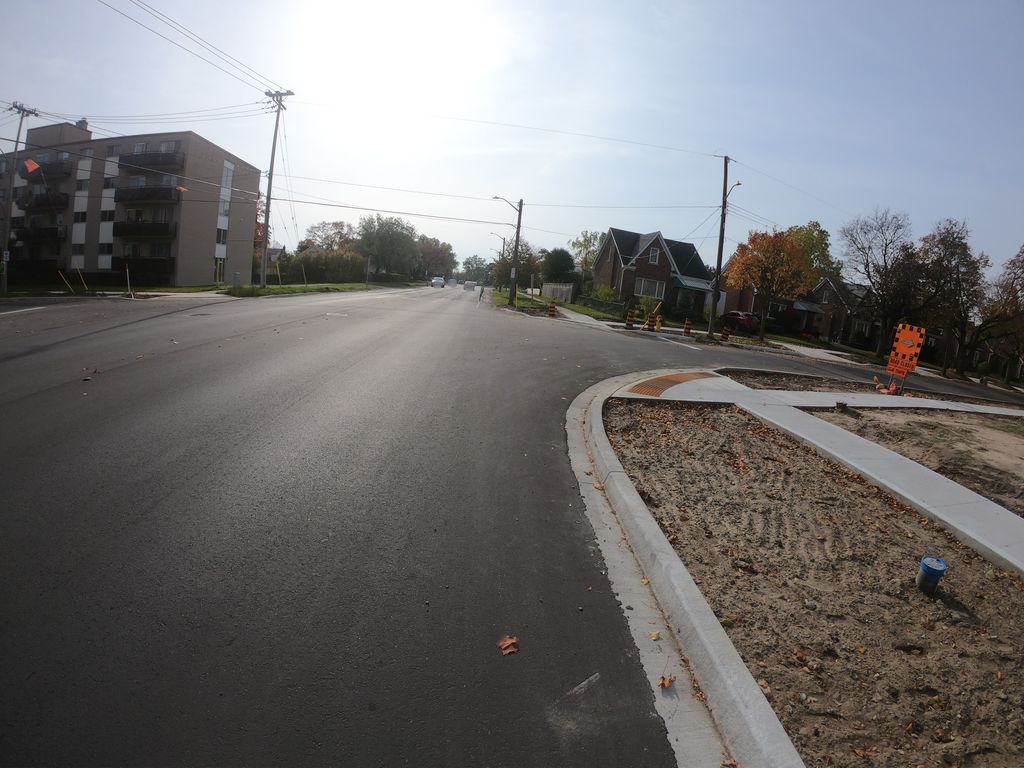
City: kitchener-waterloo